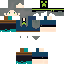
A male human skin with medium skin, wearing brown long hair dressed in a blue hoodie and black pants, featuring a closed mouth.